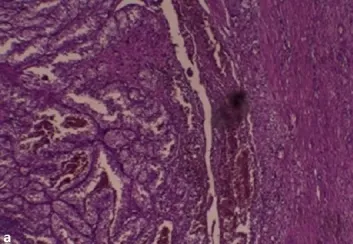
Histologic appearance: the tumor cells have clear cytoplasm and are arranged in nests with intervening blood vessels (GX40.
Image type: pathology (h&e)